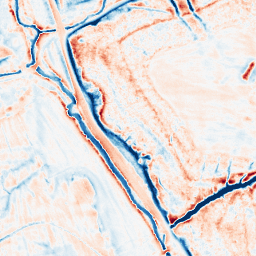
Category: edge_preserving
Decomposition family: anisotropic_diffusion
Decomposition parameters: iterations: 50
kappa: 100
gamma: 0.15
Upsampling method: sinc_hamming
Upsampling parameters: scale: 4
kernel_size: 8
Upsampling scale: 4